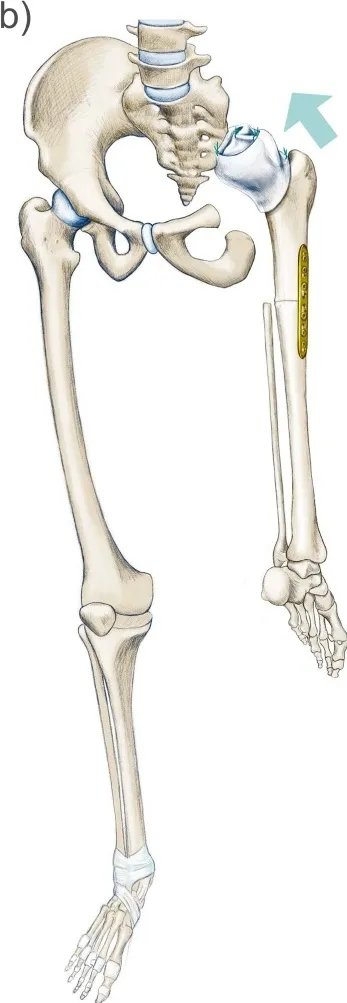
Hip transposition type 2a , attaching the femoral head wrapped into a Treviva tube (polyethylene terephthalate mesh) and suture anchors to the sacrum.
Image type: radiology (ct)